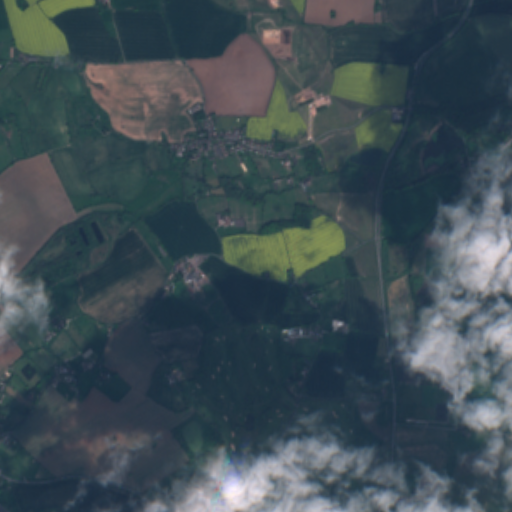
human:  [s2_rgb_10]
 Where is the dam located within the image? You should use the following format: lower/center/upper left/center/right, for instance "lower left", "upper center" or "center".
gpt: The dam is located in the upper right of the image.
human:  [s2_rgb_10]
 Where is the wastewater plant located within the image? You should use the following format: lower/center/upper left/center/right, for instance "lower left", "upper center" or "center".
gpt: The wastewater plant is located in the upper center of the image.
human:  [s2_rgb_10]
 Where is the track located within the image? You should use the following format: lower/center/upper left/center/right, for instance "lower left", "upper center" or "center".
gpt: There is no track in the image.